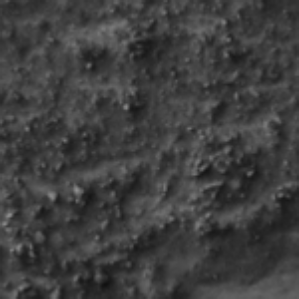
Label: frost